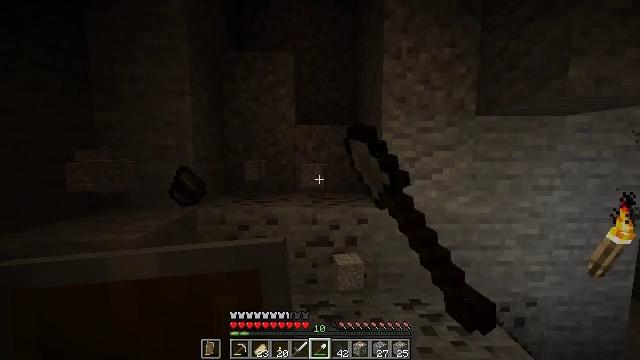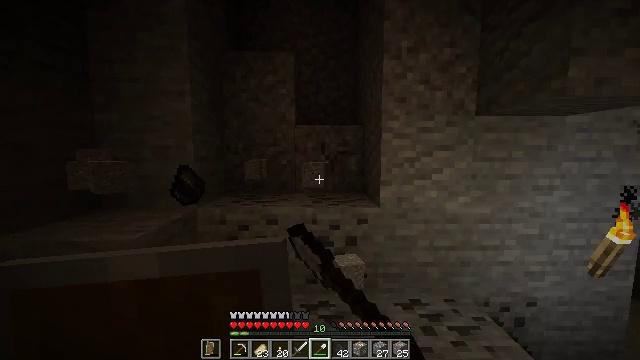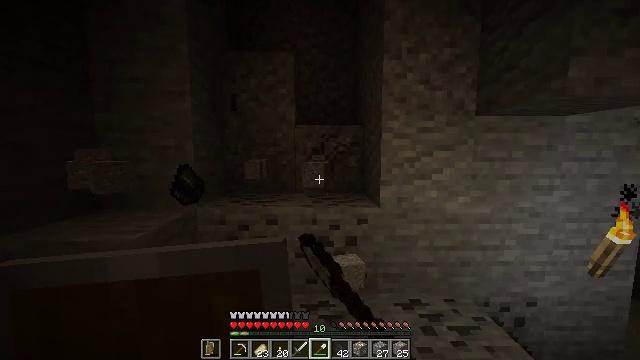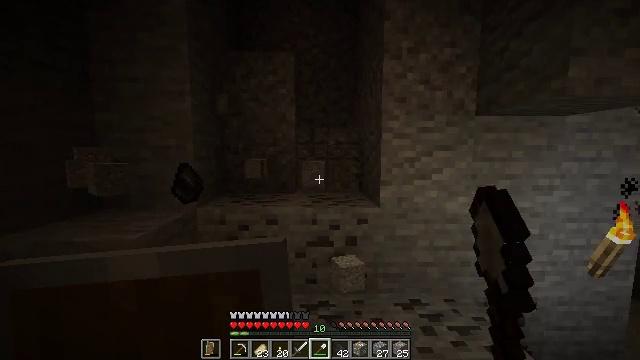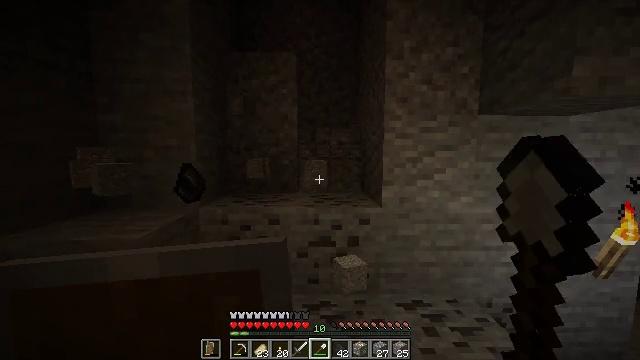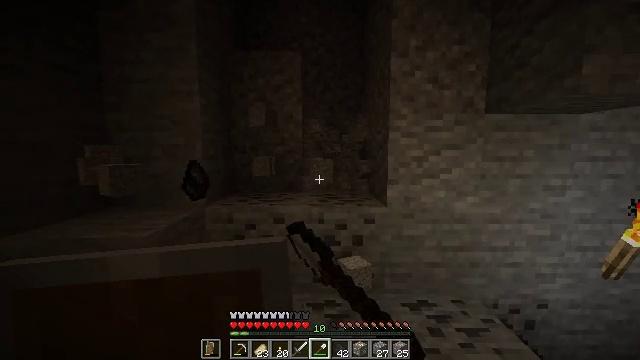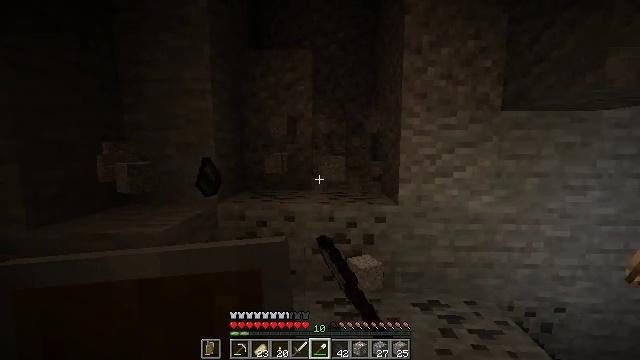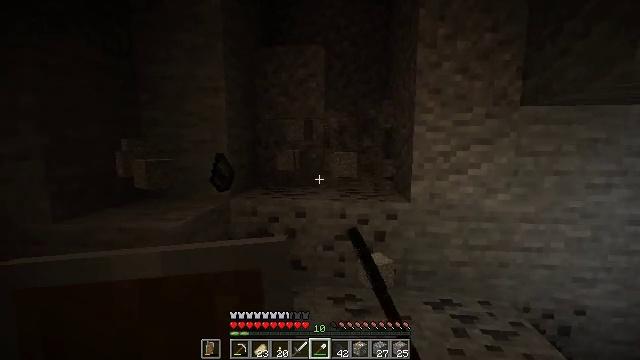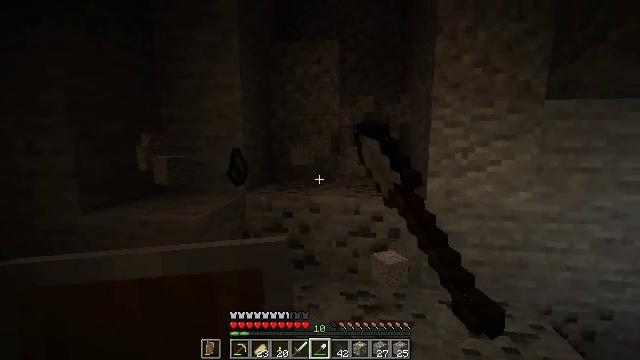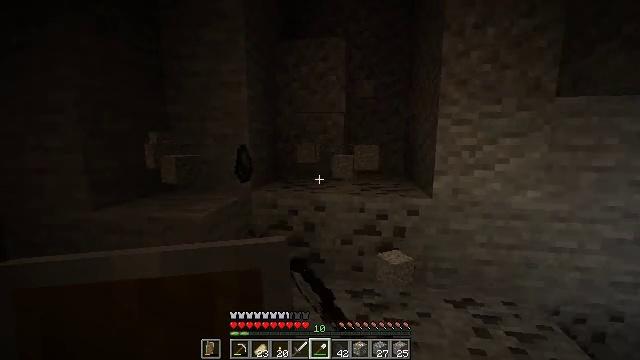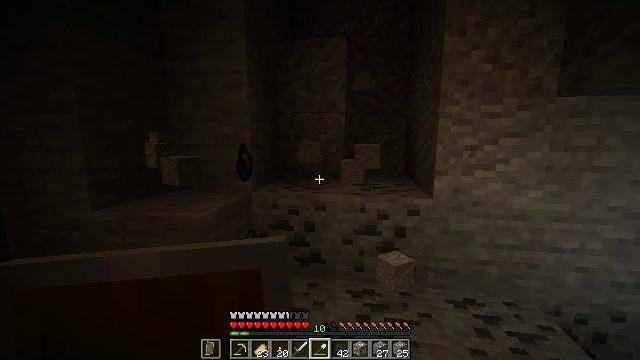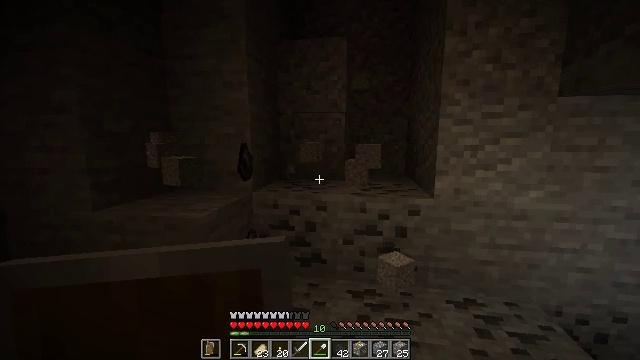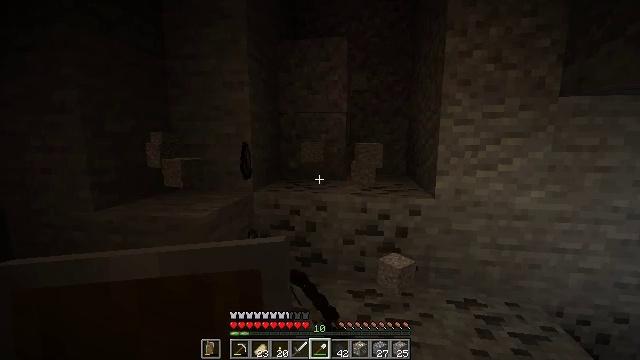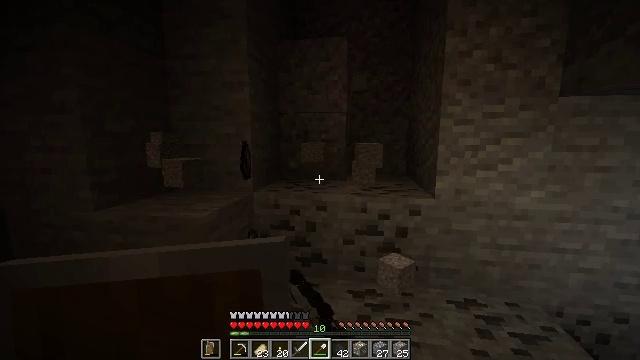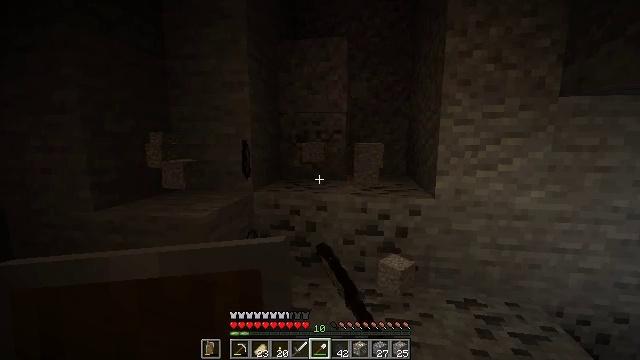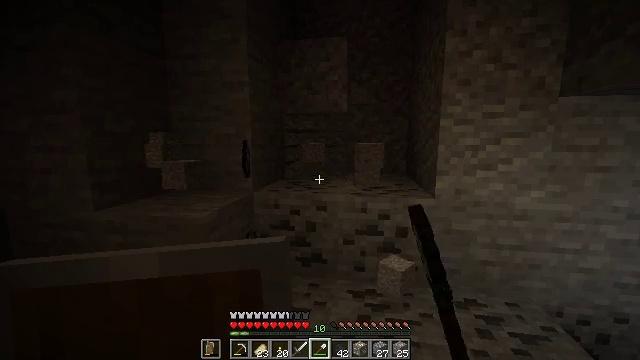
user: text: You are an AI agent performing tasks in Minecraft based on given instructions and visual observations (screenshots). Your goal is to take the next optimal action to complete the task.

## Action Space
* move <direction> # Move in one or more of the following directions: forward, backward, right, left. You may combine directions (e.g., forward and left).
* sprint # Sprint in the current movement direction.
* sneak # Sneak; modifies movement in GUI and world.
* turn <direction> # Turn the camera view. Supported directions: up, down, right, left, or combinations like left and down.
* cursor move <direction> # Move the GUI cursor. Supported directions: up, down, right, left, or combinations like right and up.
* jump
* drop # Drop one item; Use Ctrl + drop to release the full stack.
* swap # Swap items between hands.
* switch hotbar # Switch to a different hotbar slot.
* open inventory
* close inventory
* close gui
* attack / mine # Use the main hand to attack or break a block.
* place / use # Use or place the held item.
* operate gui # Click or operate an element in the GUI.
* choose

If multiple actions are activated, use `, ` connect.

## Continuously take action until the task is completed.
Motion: motion action
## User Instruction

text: Shovel up some gravel.
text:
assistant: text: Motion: attack / mine
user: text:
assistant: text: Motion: attack / mine
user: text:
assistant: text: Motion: attack / mine
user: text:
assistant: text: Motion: attack / mine
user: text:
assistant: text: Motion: turn left, attack / mine
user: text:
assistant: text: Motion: turn left, attack / mine
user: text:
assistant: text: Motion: turn left, attack / mine
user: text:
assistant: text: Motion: turn left, attack / mine
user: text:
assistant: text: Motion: turn left, attack / mine
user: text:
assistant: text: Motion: attack / mine
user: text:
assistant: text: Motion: attack / mine
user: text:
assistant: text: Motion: attack / mine
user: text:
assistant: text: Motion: attack / mine
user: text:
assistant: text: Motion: attack / mine
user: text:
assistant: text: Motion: attack / mine
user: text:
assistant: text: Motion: attack / mine
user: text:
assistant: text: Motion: attack / mine
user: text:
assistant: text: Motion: attack / mine
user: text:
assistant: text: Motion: attack / mine
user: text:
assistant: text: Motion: attack / mine